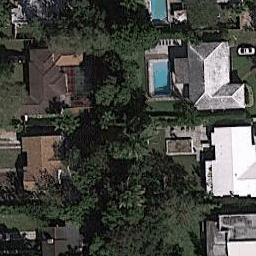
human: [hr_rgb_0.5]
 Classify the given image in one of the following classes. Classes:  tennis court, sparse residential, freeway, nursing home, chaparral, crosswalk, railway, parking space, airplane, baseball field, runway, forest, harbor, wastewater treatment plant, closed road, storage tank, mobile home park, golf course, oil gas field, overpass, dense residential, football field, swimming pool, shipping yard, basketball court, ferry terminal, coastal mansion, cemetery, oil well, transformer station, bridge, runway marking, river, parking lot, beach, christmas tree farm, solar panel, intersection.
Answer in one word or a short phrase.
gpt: coastal mansion